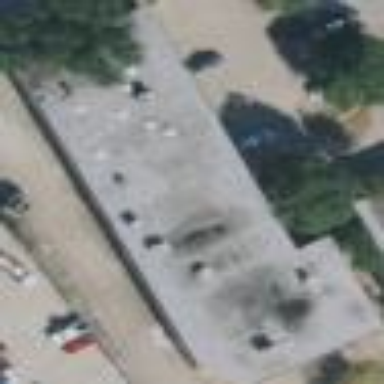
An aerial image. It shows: Commercial building.